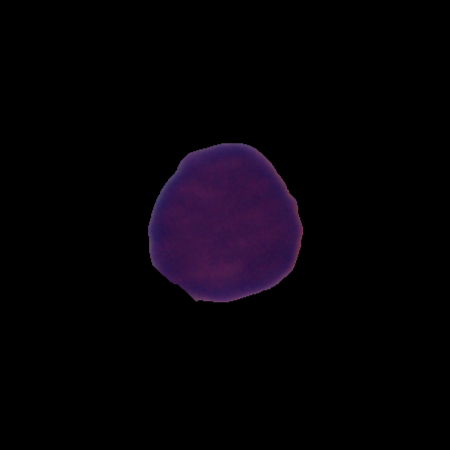
Label: healthy